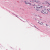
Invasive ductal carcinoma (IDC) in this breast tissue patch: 1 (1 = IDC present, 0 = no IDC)